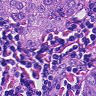
Metastatic tissue present: yes